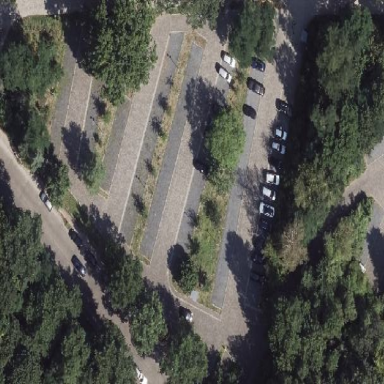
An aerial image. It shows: Parking area with surface.